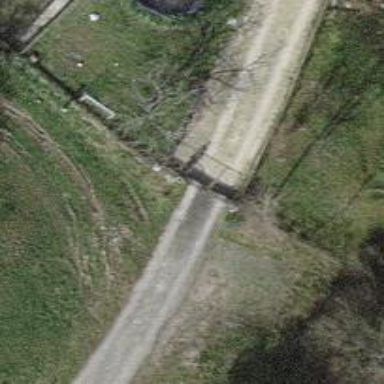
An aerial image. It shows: Gate.